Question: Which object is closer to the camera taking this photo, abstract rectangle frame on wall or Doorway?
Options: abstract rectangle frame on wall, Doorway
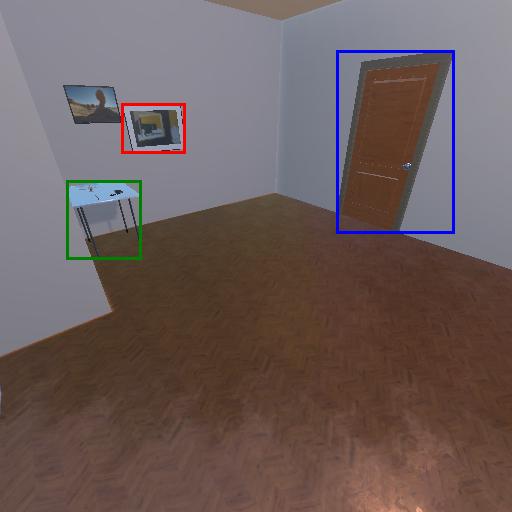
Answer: abstract rectangle frame on wall